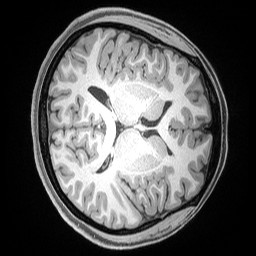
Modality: T1w
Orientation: axial
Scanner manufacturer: siemens
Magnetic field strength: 3 T
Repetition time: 2.53 s
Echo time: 0.00169 s